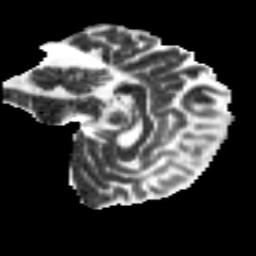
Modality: MD
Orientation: sagittal
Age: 30
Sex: male
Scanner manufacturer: siemens
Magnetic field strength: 3 T
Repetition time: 8.8 s
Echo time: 0.085 s